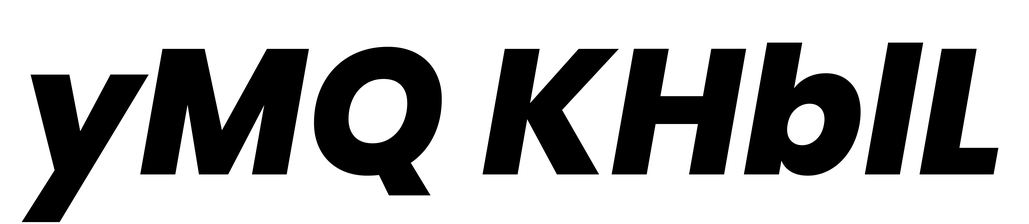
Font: Poppins-ExtraBoldItalic